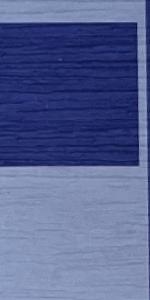
Label: Empty